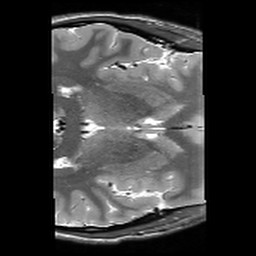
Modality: T2w
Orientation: axial
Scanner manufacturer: siemens
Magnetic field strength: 3 T
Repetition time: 10.64 s
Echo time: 0.05 s